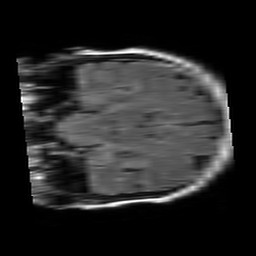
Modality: FLAIR
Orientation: coronal
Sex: female
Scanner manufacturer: philips
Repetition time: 11 s
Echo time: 0.125 s